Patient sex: F
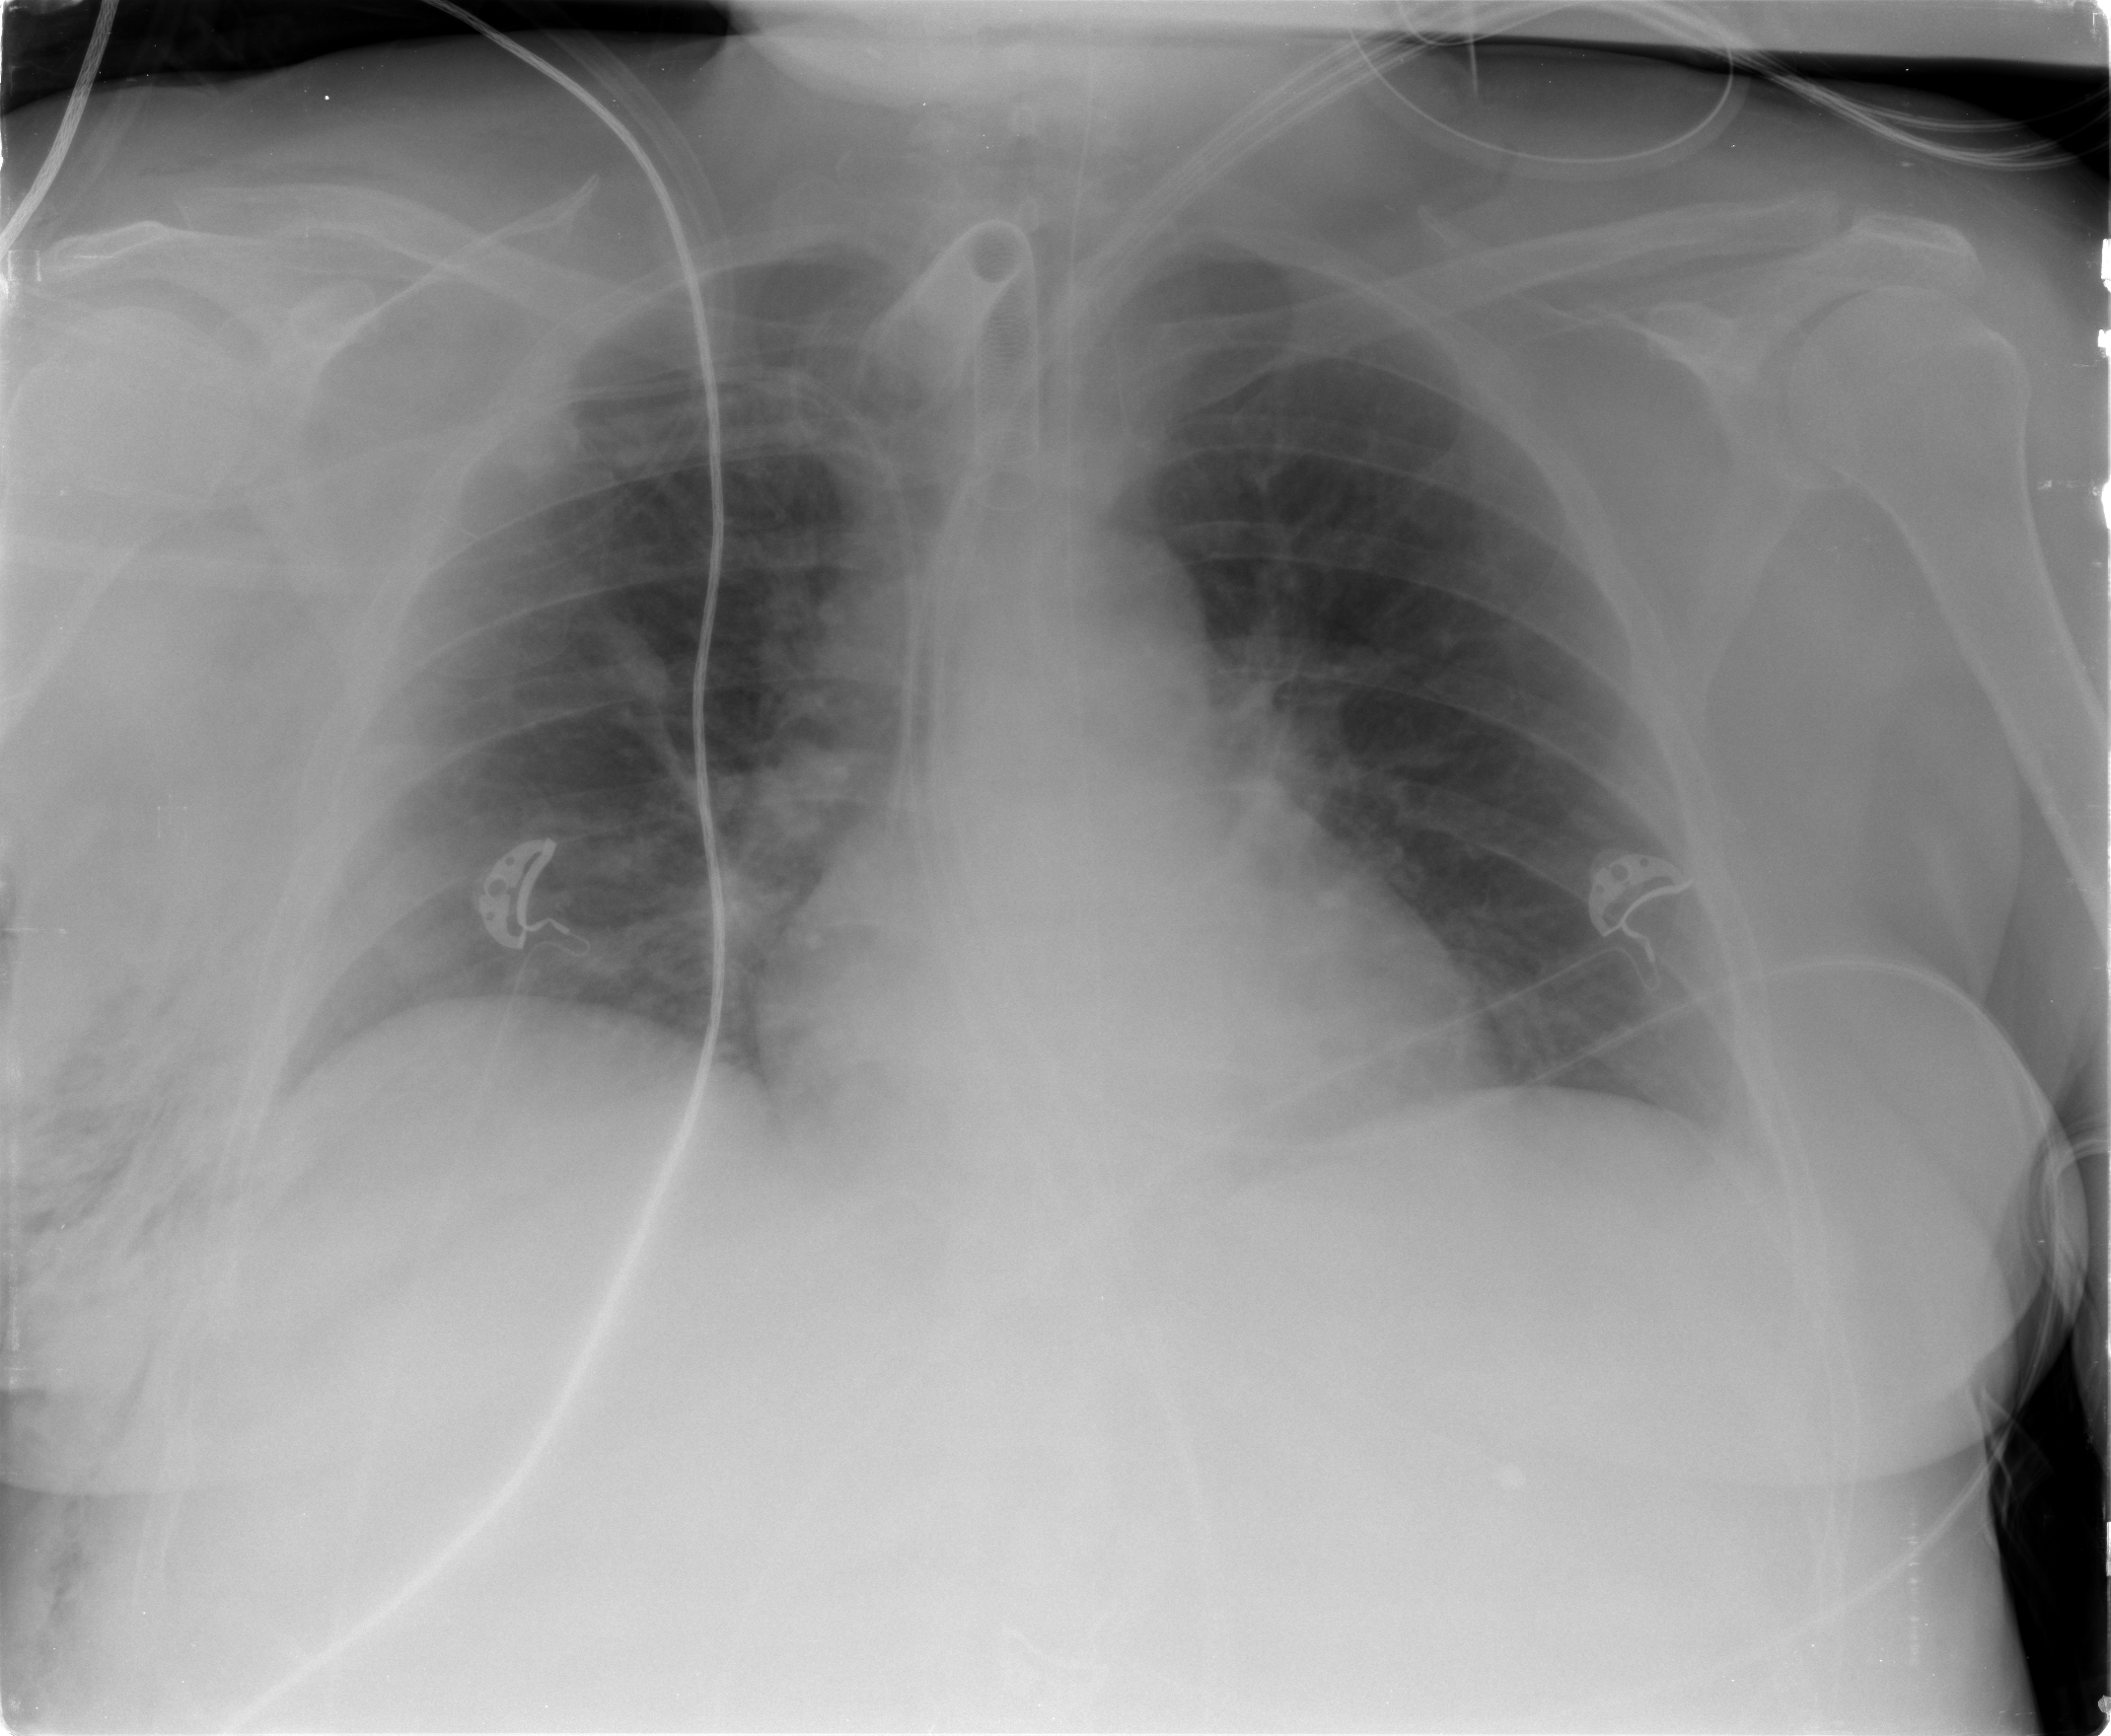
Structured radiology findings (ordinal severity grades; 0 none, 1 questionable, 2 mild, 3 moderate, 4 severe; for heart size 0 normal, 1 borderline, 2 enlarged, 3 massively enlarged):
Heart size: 1
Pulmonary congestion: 2
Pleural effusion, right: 0
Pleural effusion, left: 0
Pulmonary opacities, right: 1
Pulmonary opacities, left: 0
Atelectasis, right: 2
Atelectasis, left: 1